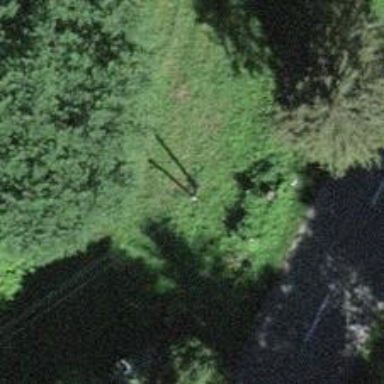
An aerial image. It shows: Power pole.